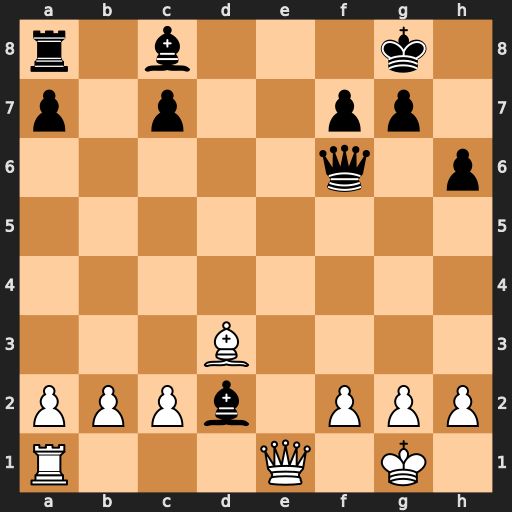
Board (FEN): r1b3k1/p1p2pp1/5q1p/8/8/3B4/PPPb1PPP/R3Q1K1
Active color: w
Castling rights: -
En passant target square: -
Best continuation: Qe8#